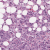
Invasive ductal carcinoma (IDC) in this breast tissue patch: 1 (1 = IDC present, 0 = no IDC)